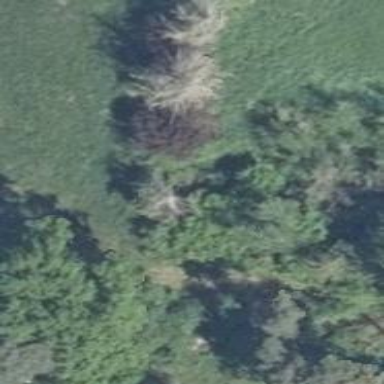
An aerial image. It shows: Broadleaved tree with lush foliage.